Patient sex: M
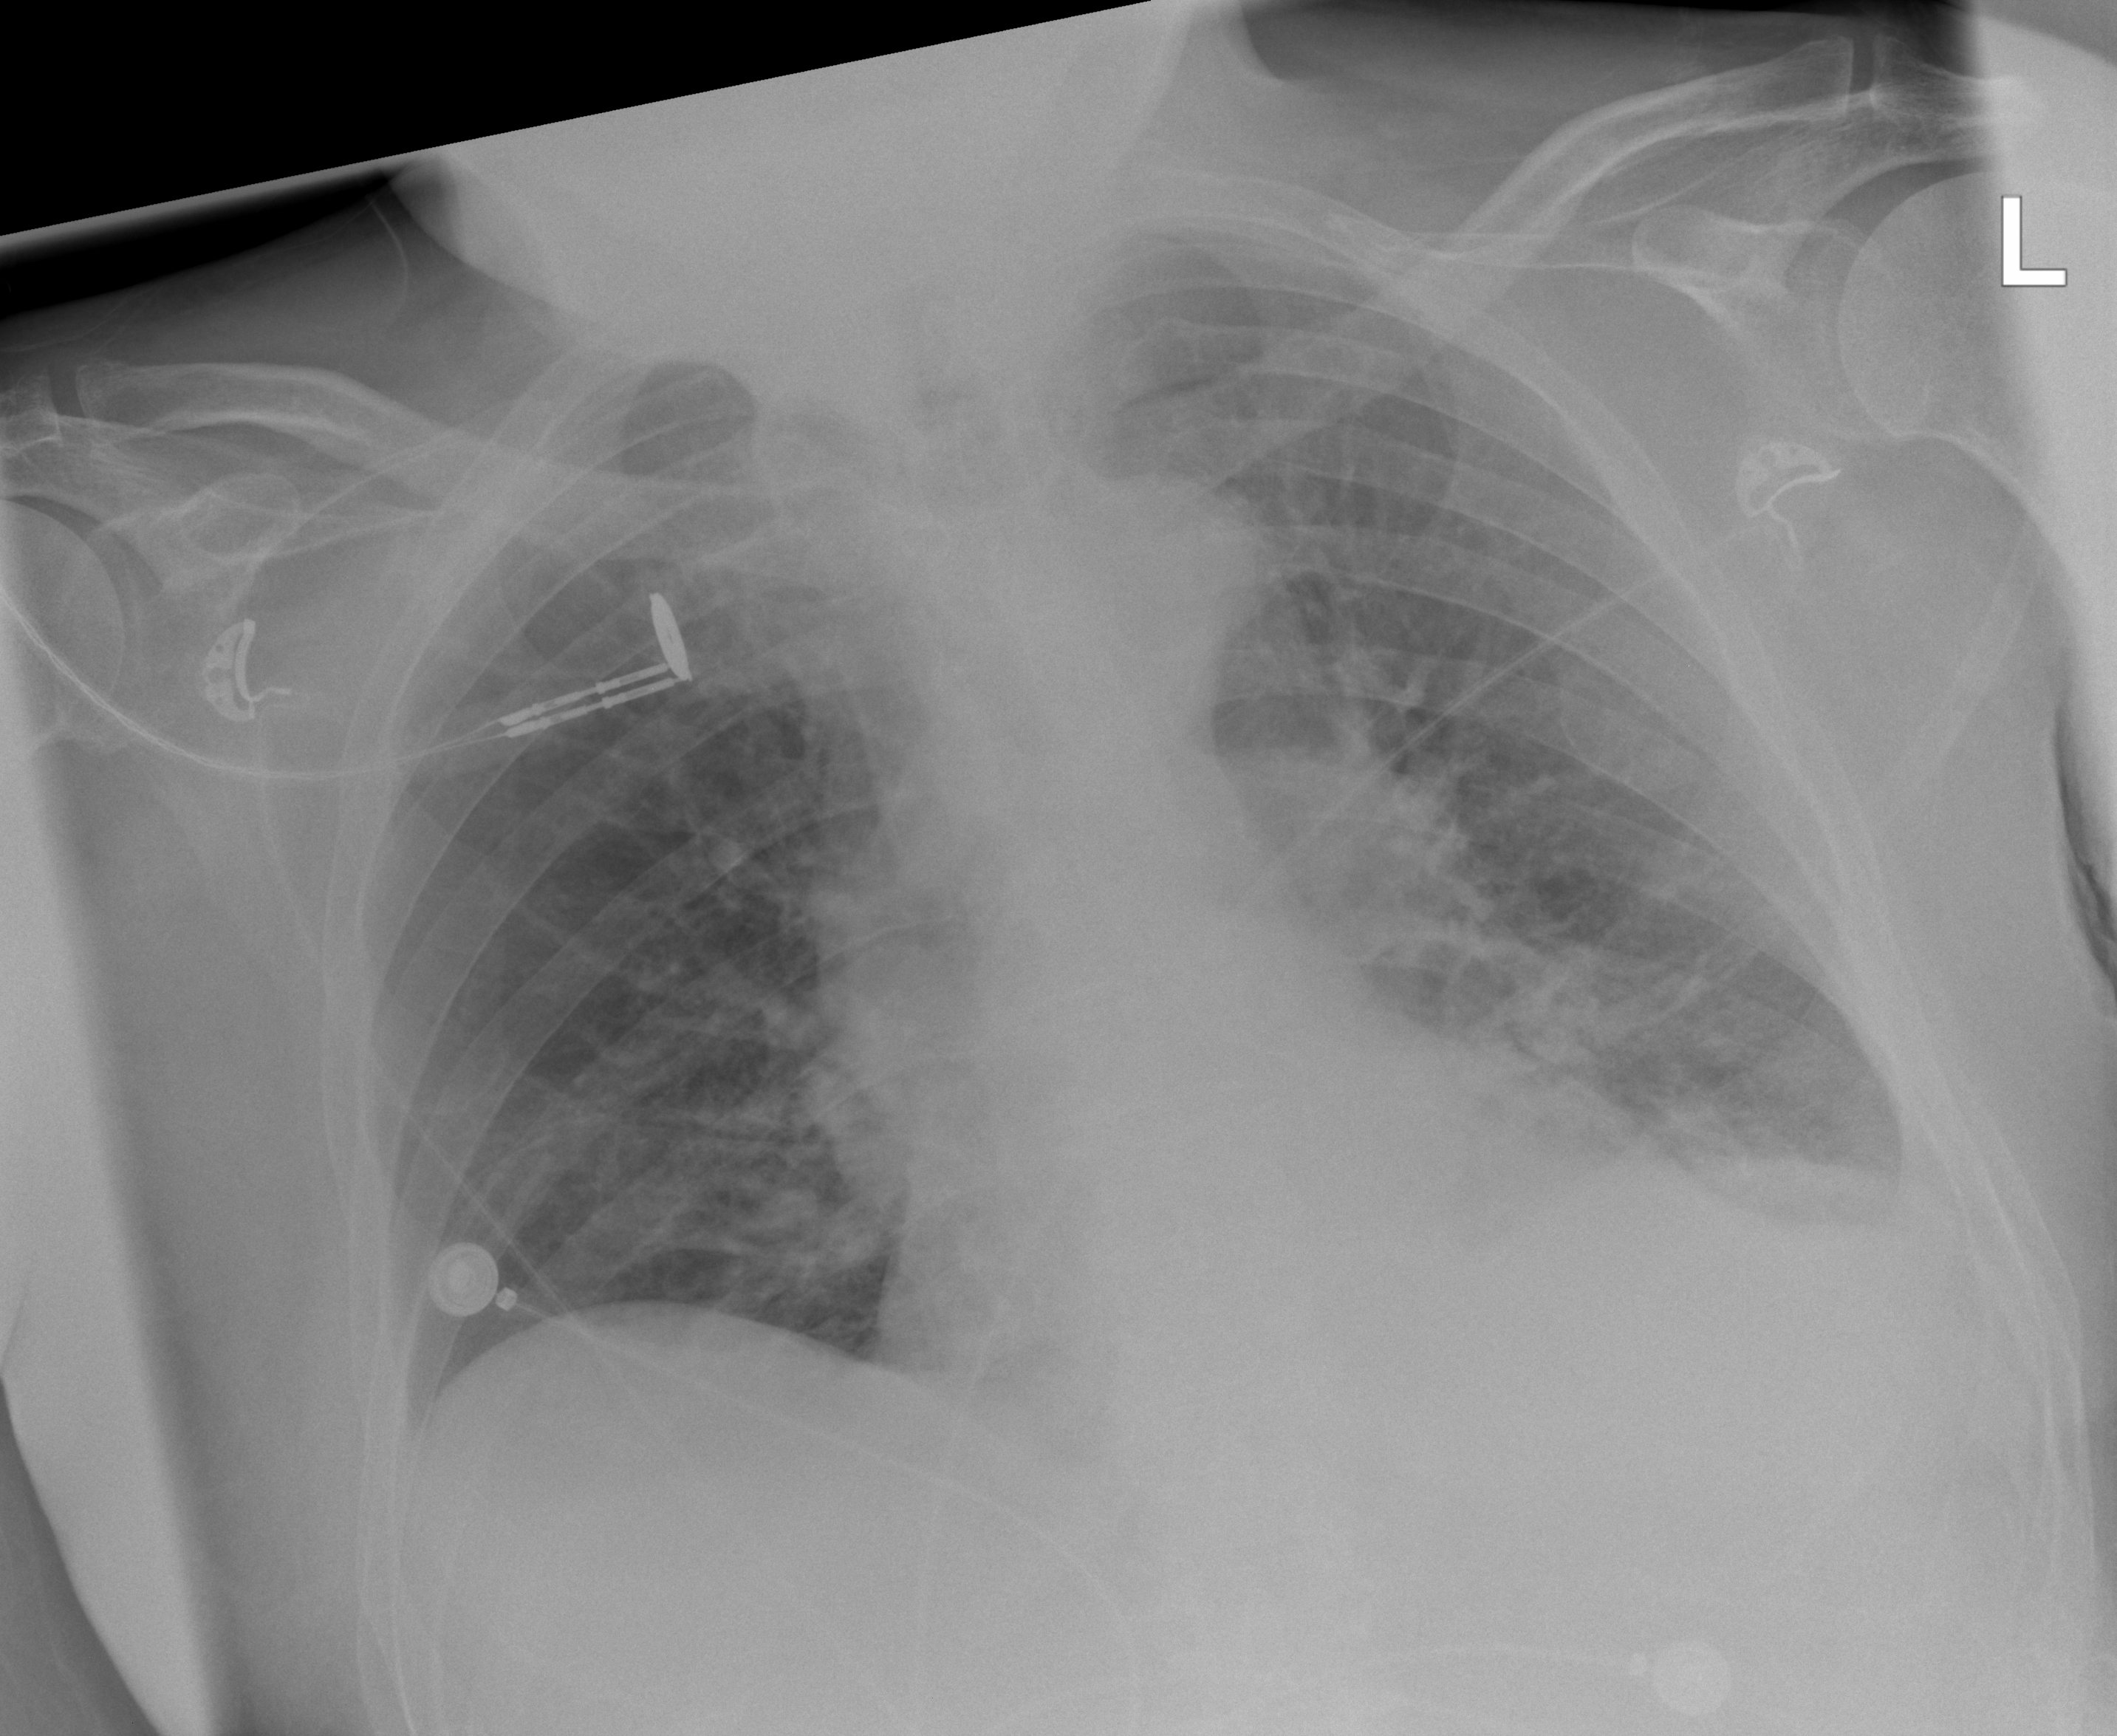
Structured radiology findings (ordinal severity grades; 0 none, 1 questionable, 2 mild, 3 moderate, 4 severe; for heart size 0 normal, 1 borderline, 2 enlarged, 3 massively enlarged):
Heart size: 1
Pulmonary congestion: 2
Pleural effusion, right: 0
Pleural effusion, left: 2
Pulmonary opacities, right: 2
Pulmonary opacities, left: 2
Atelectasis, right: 0
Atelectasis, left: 2